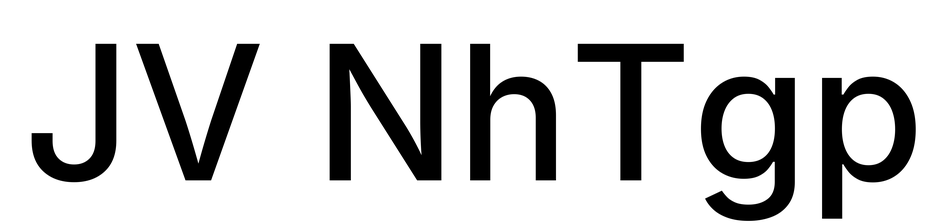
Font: Inter_Medium